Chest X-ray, PA view. Patient: 49 years old, sex F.
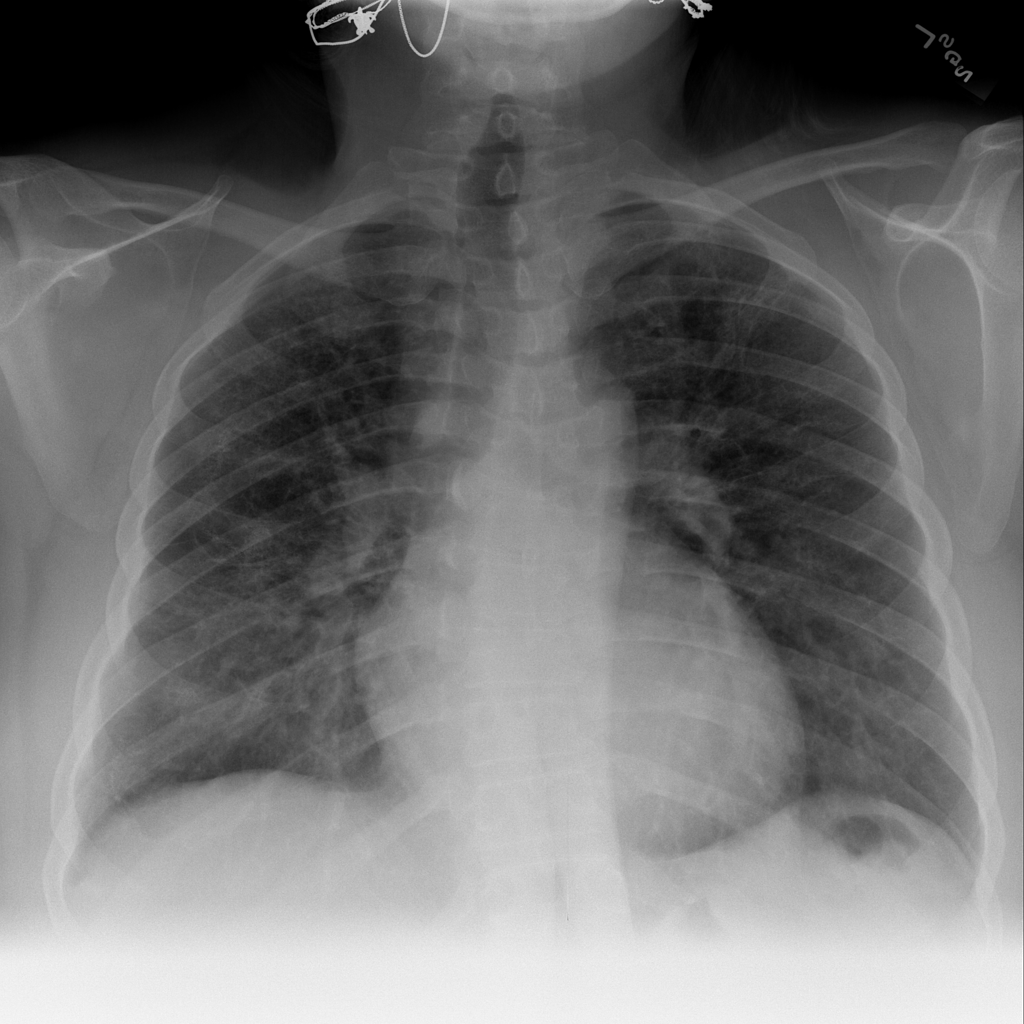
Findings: Infiltration